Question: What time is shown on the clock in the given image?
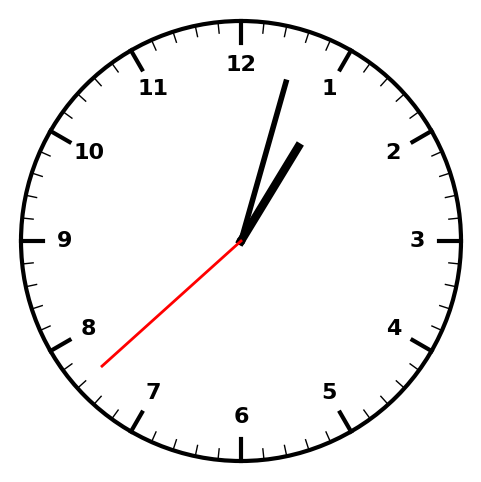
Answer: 01:02:38